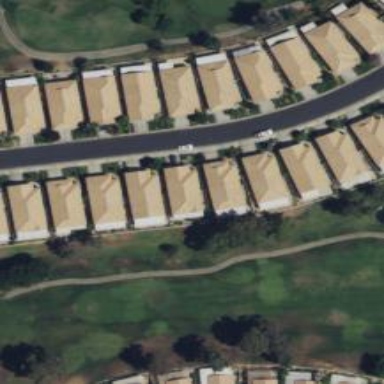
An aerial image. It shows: Service road used as golf cart path.